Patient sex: F
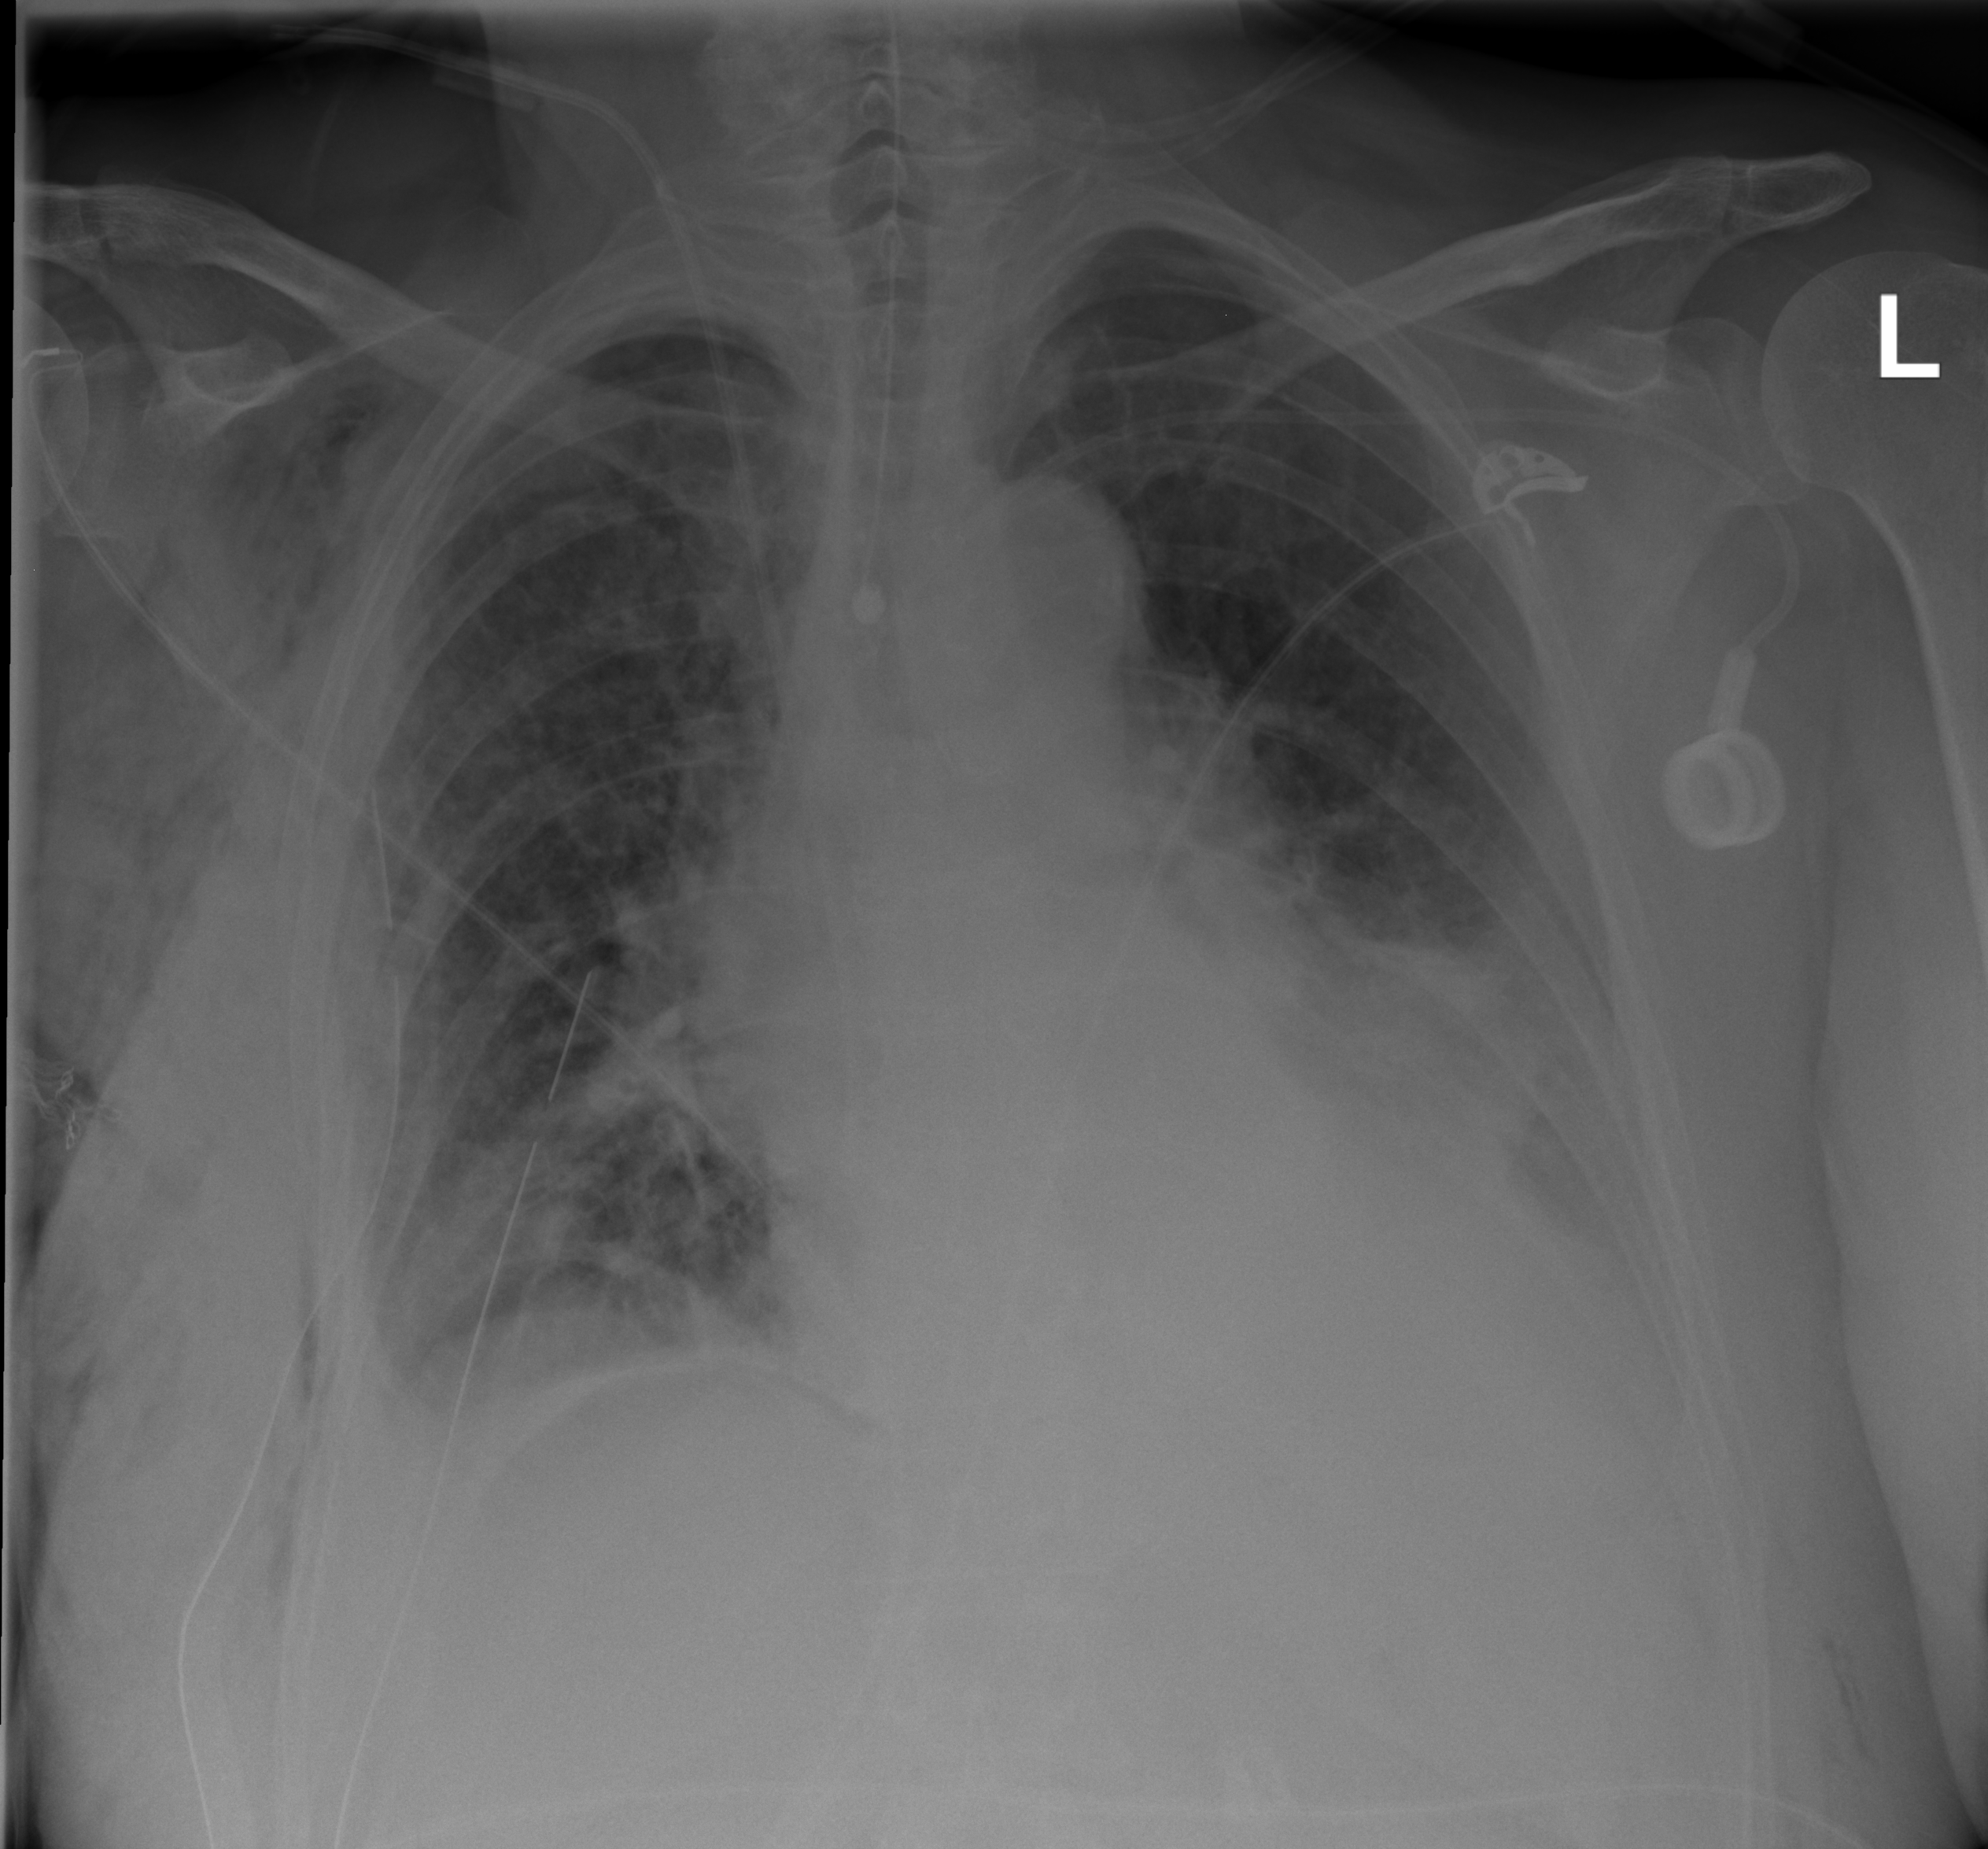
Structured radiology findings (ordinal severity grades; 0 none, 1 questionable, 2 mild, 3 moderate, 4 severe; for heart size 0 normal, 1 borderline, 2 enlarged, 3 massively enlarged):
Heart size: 2
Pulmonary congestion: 2
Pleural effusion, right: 2
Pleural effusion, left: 3
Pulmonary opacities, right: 2
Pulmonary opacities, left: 2
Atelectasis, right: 2
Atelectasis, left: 2